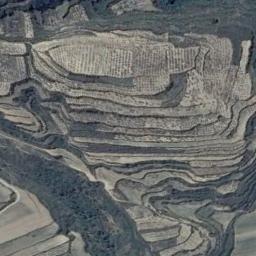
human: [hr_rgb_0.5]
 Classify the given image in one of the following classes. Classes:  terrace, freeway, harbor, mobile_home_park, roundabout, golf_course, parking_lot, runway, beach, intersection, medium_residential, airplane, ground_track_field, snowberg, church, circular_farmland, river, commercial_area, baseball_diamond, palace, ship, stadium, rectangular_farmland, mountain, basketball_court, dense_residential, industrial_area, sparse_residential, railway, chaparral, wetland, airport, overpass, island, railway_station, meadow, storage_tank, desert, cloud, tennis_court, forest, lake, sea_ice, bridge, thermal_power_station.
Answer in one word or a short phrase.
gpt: terrace